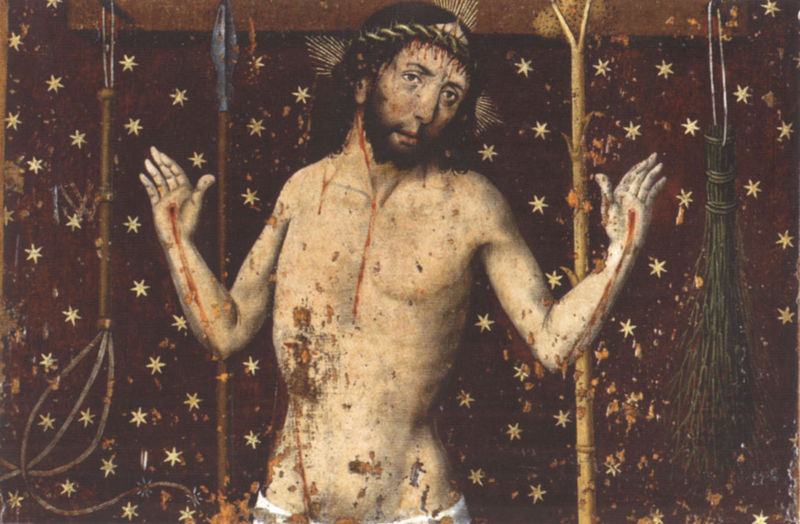
Titel: Rothenburg o.d. Tauber, Stadtpfarrkirche St. Jakob, Hochaltar
Standort: Rothenburg, Jakobskirche (EU - D - Sachsen-Anhalt)
Schlagwörter: baum, gemälde, mann, nackt, wunde, braun, holz, rot, tuch, bart, inkarnat, hände, halbfigur, krone, stab, reisig, lanze, besen, oberkörper, blut, religion, strahlen, rippen, sterne, waffen, peitsche, haarkranz, heiligenschein, nimbus, christus, jesus, jesus christus, stigma, stigmata, wunden, wundmale, hüfte, unterhose, blickkontakt, speer, rute, dornenkrone, erlöser, weihnachten, gekreuzigter, firmament, strahlenkranz, blutig, folter, male, geräte, schmerzensmann, messias, geisel, ecce homo, gottessohn, sohn gottes, christkind, terne, blutend, reisigbündel, brunette, ruthe, kraz, christkönig, heilland, erretter, jesus von nazaret, nexus